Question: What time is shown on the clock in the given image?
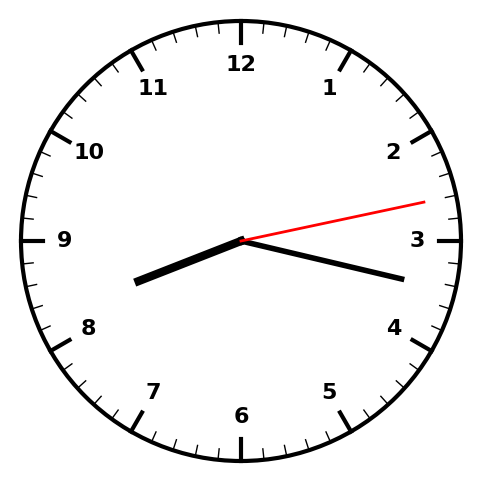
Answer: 08:17:13